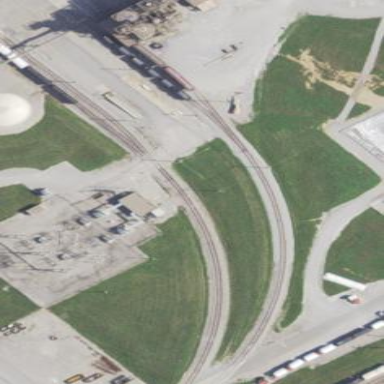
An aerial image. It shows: Power substation.